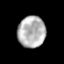
Tissue: prostate
Cell type: T cells
Senescence score: 0.3581
Nuclear area (px): 852
Mean DAPI intensity: 178.646